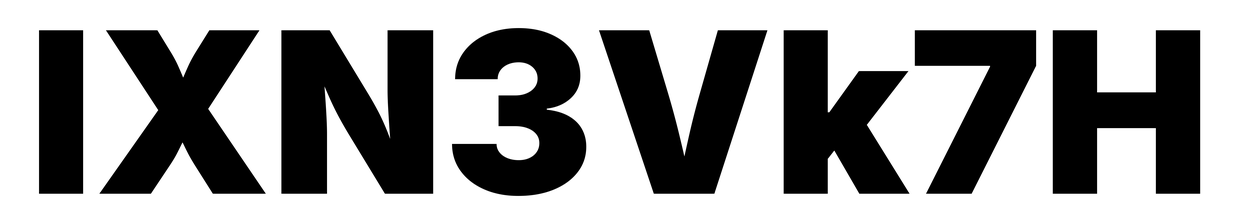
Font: Inter_Black